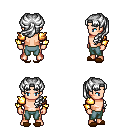
a pixel art fantasy rpg character, male body template, human, light skin, gold arm armor, teal pants, white princess hairstyle, brown slippers, four views (front, back, left, right), 2x2 character sprite sheet, small pixel art, hard edges, no anti-aliasing